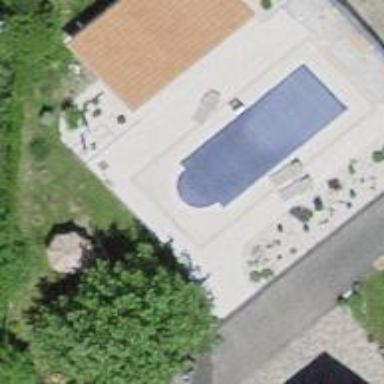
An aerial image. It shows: Swimming pool located in leisure land.